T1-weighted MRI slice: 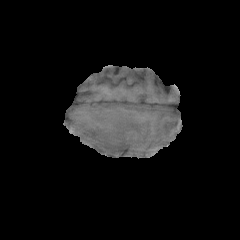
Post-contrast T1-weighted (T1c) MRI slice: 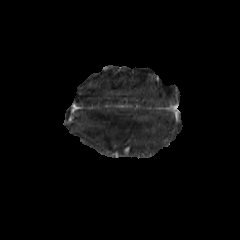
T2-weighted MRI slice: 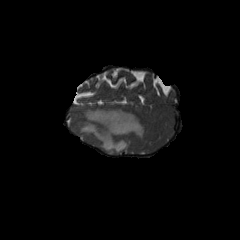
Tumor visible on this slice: yes